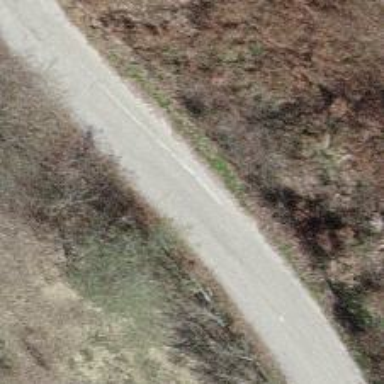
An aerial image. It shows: Tertiary road with gravel surface of grade3 tracktype.